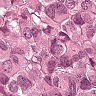
Metastatic tissue present: yes